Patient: sex F, age 26
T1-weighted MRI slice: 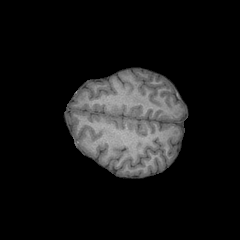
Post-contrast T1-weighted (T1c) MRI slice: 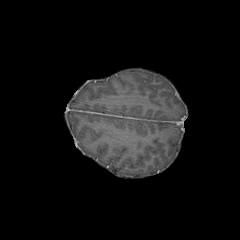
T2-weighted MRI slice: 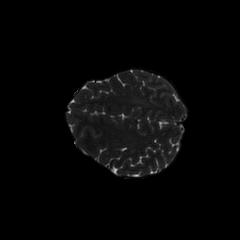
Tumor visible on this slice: yes
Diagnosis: Glioblastoma, IDH-wildtype
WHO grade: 4